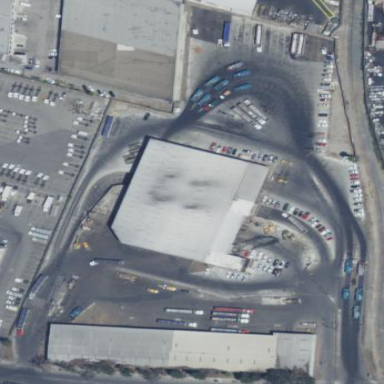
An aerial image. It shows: Industrial area.